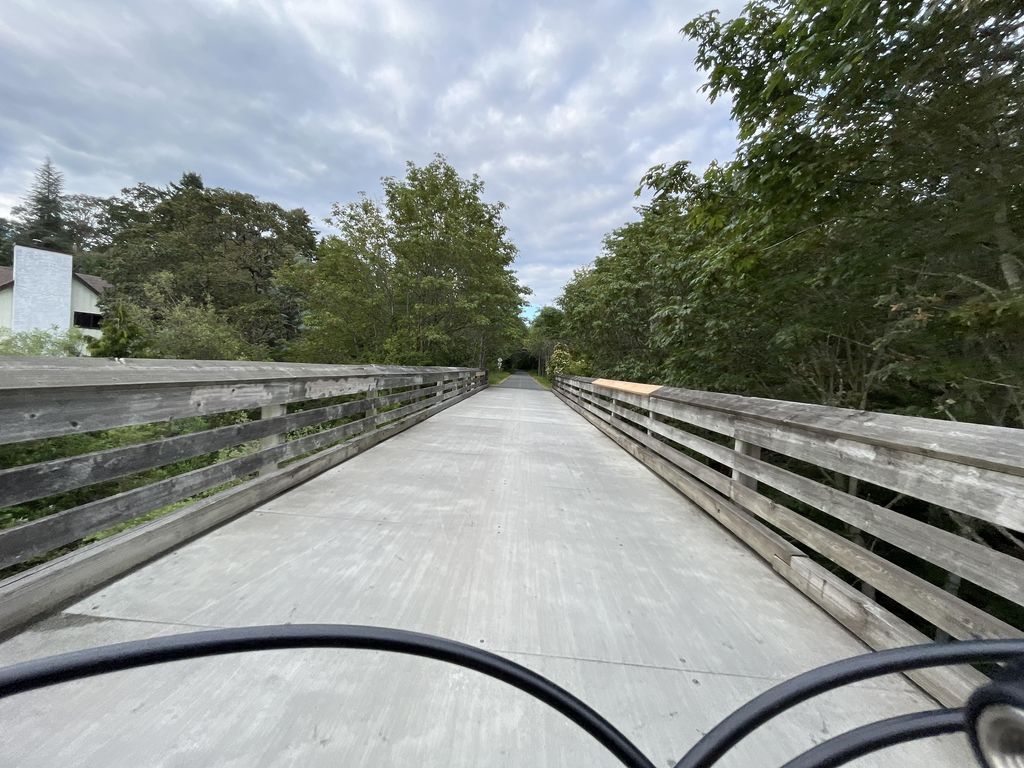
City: victoria